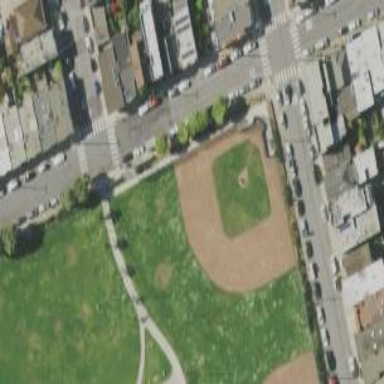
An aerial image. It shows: Dirt baseball infield pitch for recreational sports.